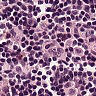
Metastatic tissue present: no